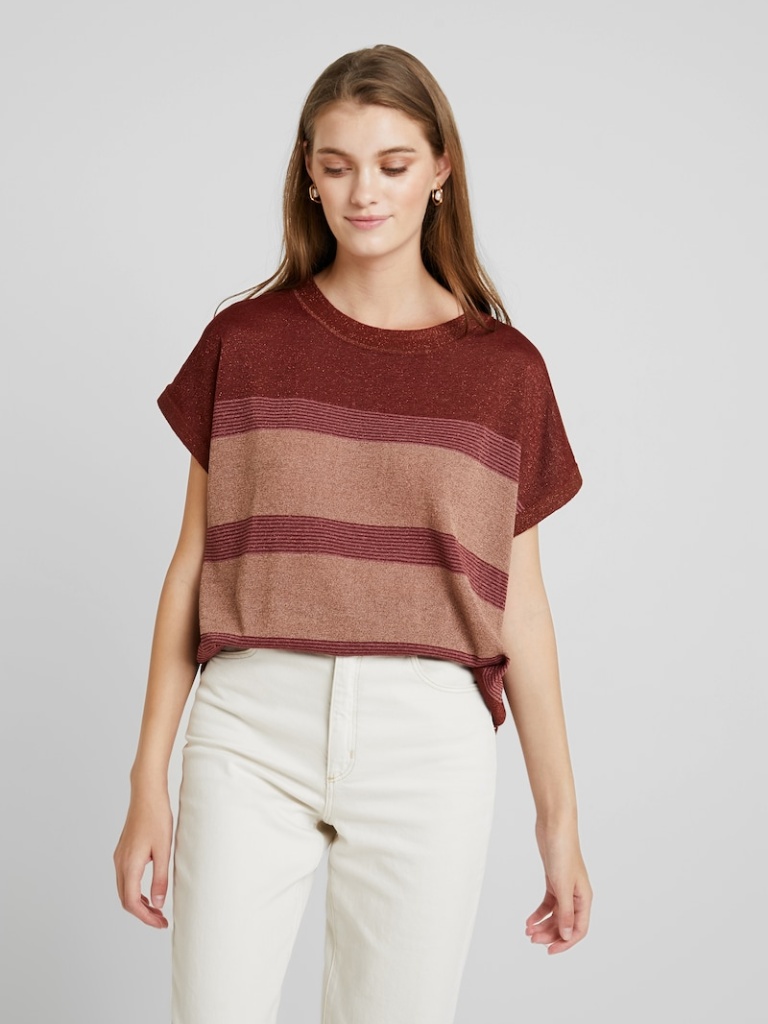
knit loose short sleeve hip length French Tucked crew sweater